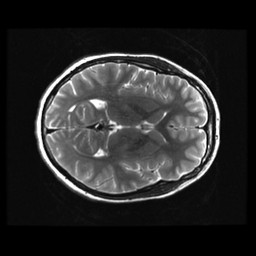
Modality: T2w
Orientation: axial
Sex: male
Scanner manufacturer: ge
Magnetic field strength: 3 T
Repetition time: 5 s
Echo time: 0.1012 s